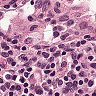
Metastatic tissue present: no